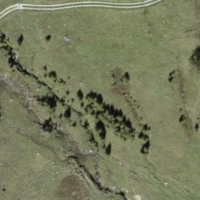
EUNIS habitat code: 26
Species observed at this site:
Lysandra bellargus